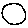
Label: circle